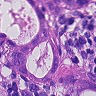
Metastatic tissue present: yes